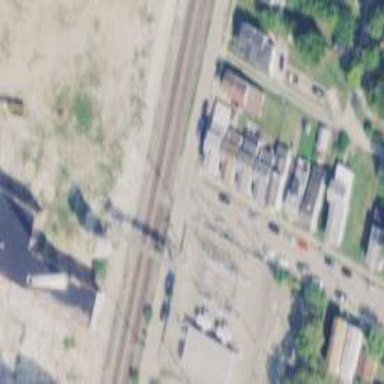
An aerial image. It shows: Industrial substation surrounded by fence.